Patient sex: M
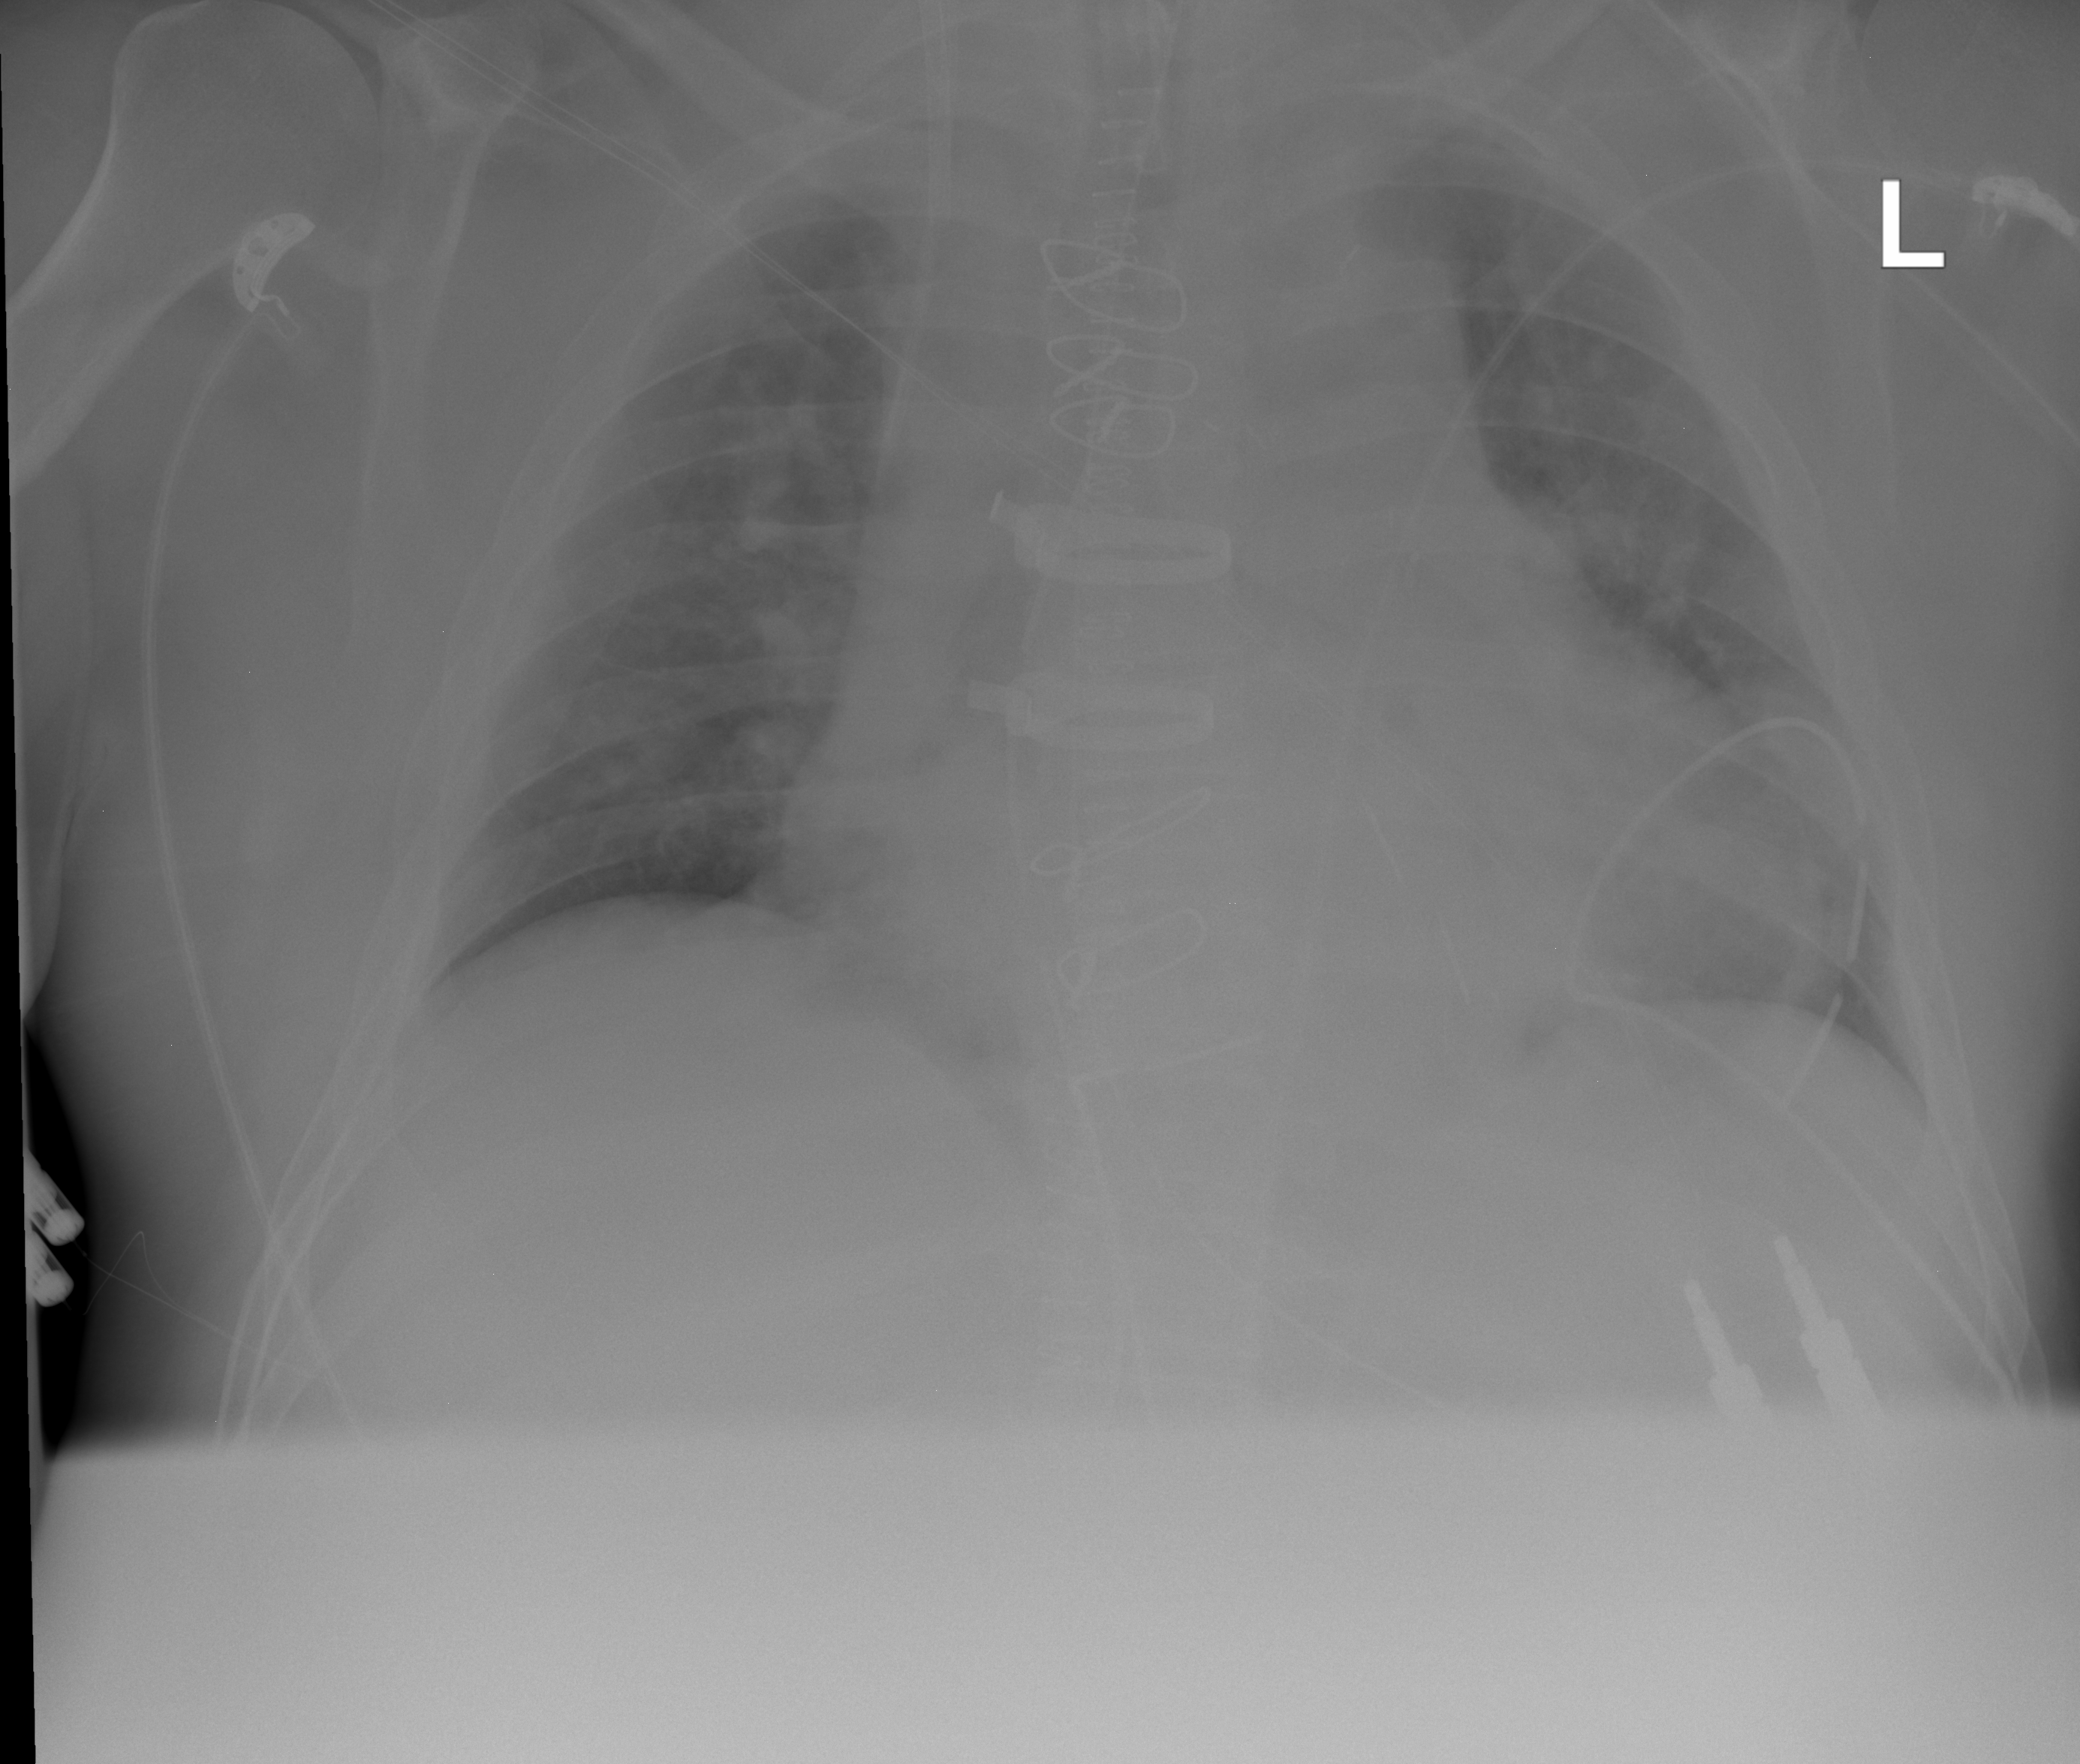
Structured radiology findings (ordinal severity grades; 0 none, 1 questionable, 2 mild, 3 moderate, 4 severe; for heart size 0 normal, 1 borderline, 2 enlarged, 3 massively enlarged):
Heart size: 2
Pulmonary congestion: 3
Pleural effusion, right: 0
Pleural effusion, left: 0
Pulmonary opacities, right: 0
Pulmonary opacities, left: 0
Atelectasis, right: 0
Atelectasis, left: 0